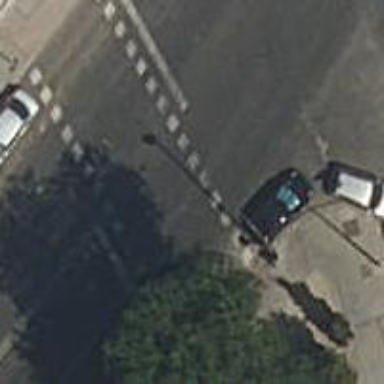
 there are traffic signals and zebra crossing."